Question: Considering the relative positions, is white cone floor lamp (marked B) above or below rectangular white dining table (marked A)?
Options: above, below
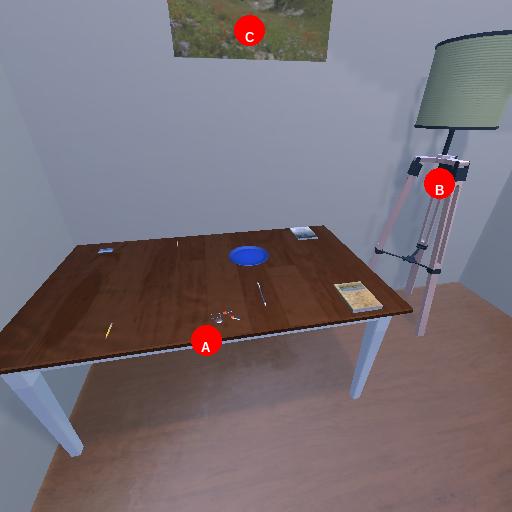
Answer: above